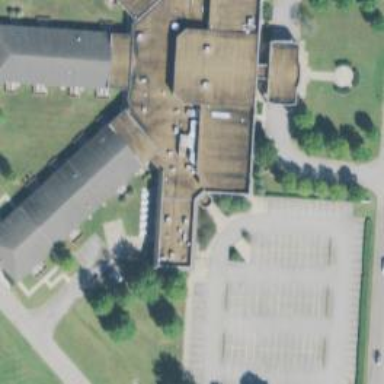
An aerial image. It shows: School.